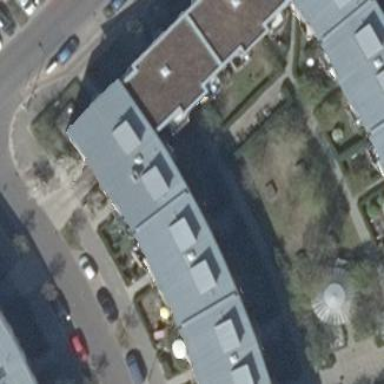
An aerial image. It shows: Apartment building with skillion roof shape.